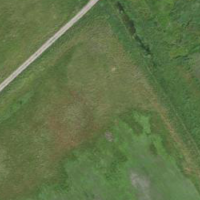
EUNIS habitat code: 52
Species observed at this site:
Tachybaptus ruficollis
Corvus corone
Podiceps cristatus
Motacilla cinerea
Turdus philomelos
Fulica atra
Anas crecca
Cyanistes caeruleus
Alcedo atthis
Mergus serrator
Anas platyrhynchos
Sturnus vulgaris
Troglodytes troglodytes
Fringilla coelebs
Buteo buteo
Passer montanus
Columba palumbus
Phalacrocorax carbo
Larus michahellis
Gallinula chloropus
Mareca strepera
Parus major
Erithacus rubecula
Milvus milvus
Pica pica
Sitta europaea
Falco tinnunculus